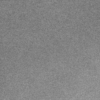
Label: dusty